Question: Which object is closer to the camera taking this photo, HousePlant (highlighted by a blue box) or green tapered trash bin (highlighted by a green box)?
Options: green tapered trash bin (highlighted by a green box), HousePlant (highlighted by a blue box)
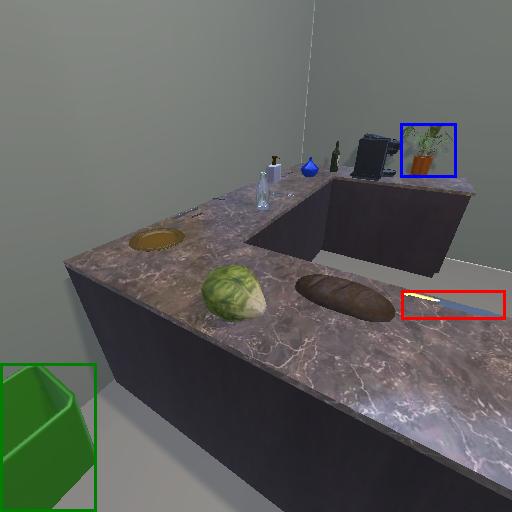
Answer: green tapered trash bin (highlighted by a green box)